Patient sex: M
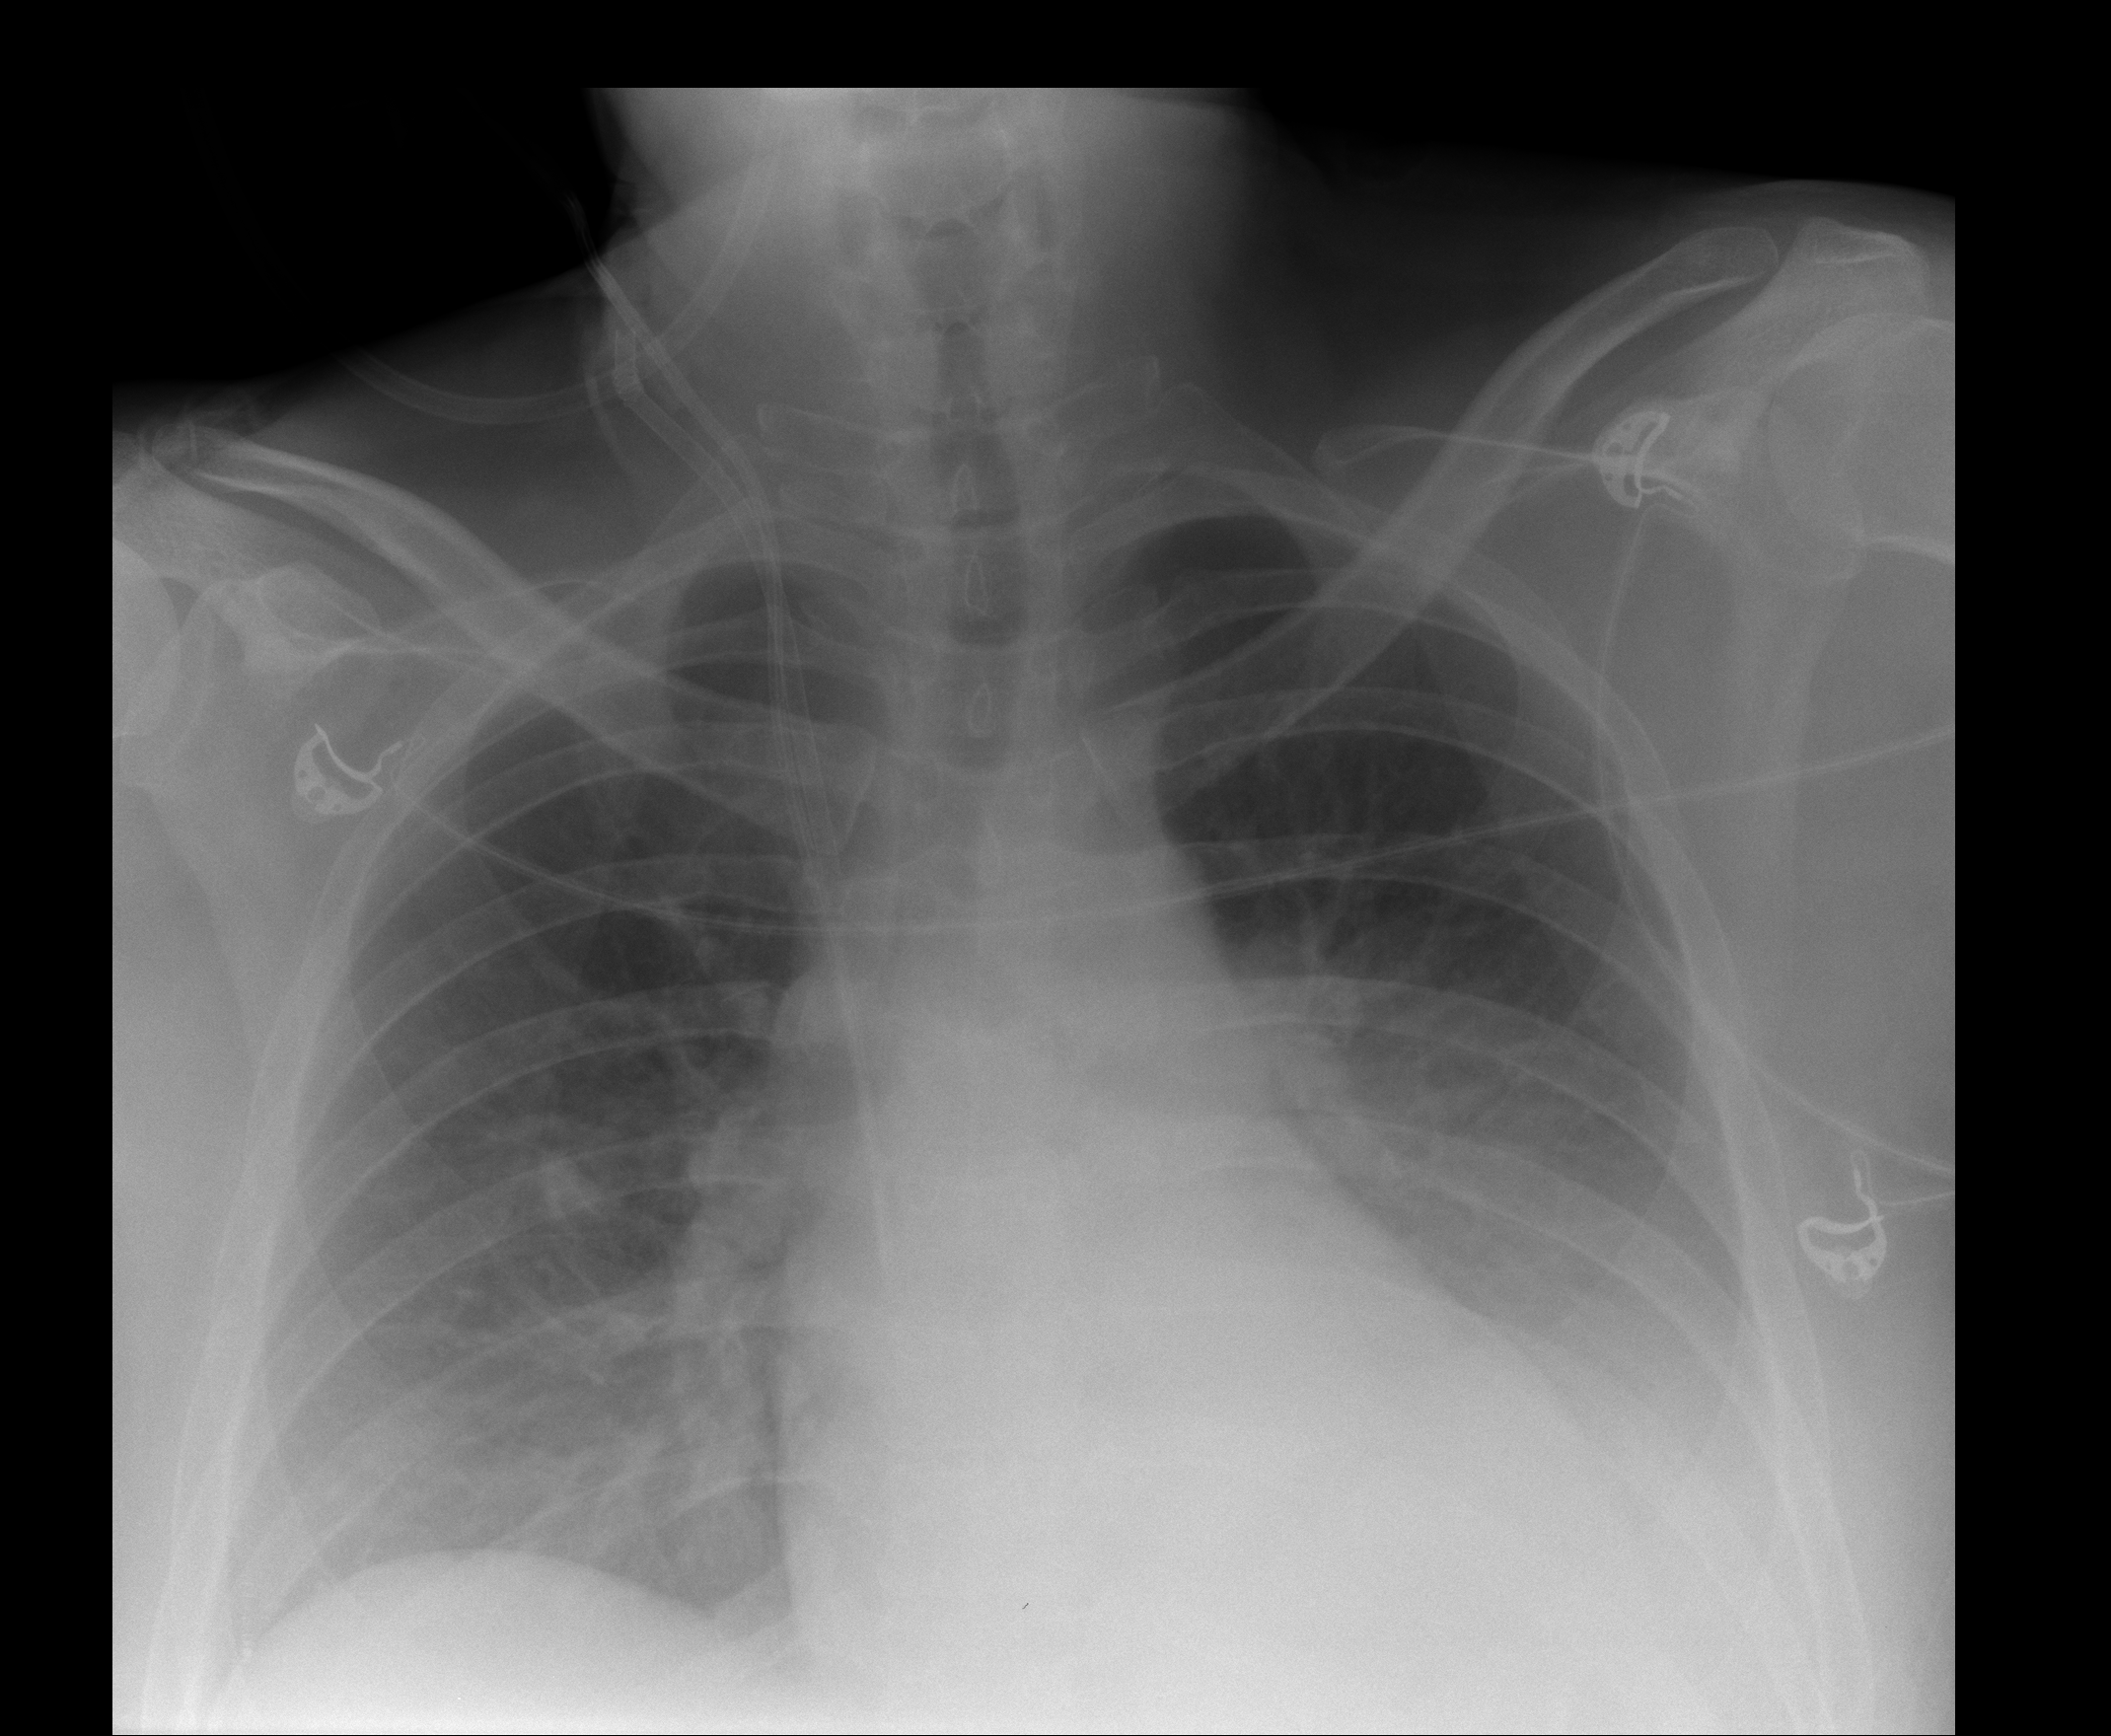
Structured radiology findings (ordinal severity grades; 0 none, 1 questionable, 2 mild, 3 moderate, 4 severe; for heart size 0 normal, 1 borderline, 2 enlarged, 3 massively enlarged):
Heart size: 1
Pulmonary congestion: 2
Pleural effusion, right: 2
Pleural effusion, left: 3
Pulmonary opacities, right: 2
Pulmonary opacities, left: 2
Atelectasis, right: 2
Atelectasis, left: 2